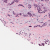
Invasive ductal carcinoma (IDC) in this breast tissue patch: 1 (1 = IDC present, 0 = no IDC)